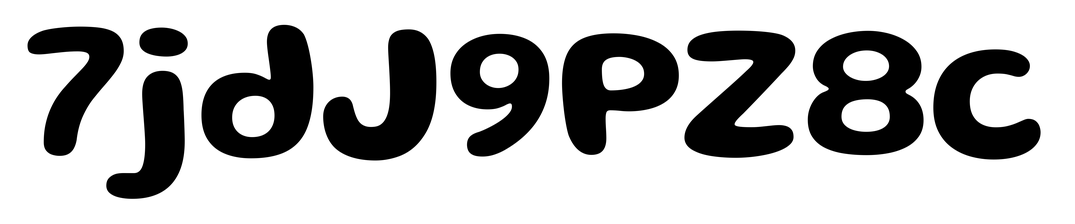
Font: Gluten_SemiBold